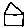
Label: house